Question: I have successfully create app for android.
and when i am going to add platform for windows 8 it shows error like below
'''
$cordova platform add wp8
checking wp8 requirements...
Error: Error while checking requirements: The command 'msbuild' failed. Make sure you have
the latest Windows Phone SDKs installed, AND have the latest .NET framework added to your
path (i.e C:\Windows\Microsoft.NET\Framework4.0.30319).
'''

Please Help me... :(
Thanks in Advance...
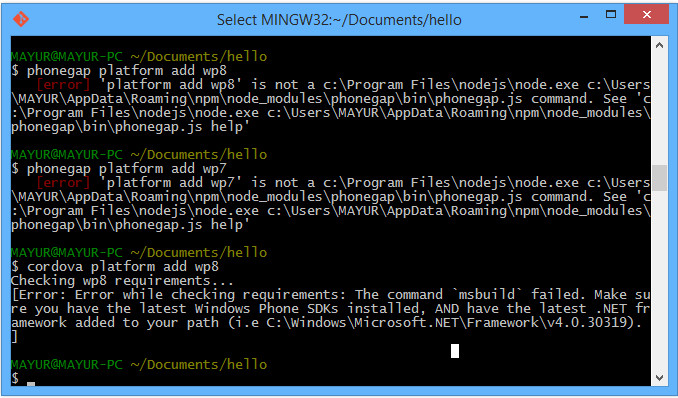
Answer: I followed this <URL>:
Open '%HOMEPATH%\.cordova\lib\wp\cordova.3.0\wp8in\check_reqs.js' and search for 'var msversion = output.match' in 'function SystemRequiermentsMet()' (Line 83).
I changed it from
'''
var msversion = output.match(/Microsoft\s\(R\)\s+Build\sEngine\s[a-z]+\s4\.0\.30319/i);
'''
to
'''
var msversion = output.match(/4\.0\.30319/i);
'''
That is still not a good regexp for the task. But it works.
Also I needed to run <URL> instead of the normal cmd.exe.
BTW: This bug has been <URL> and fixed for next version.